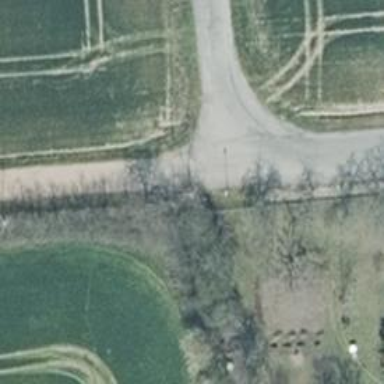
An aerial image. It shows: Paved residential road.